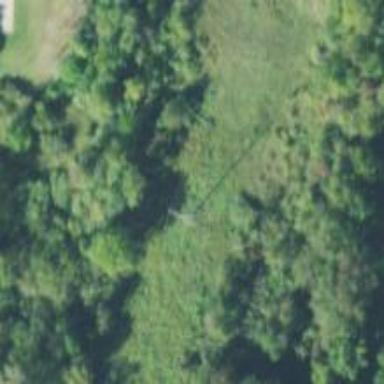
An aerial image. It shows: Power pole.